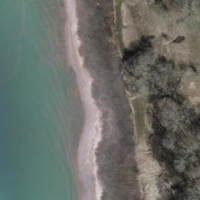
EUNIS habitat code: 14
Species observed at this site:
Pholidoptera griseoaptera
Ruspolia nitidula
Gomphocerippus rufus